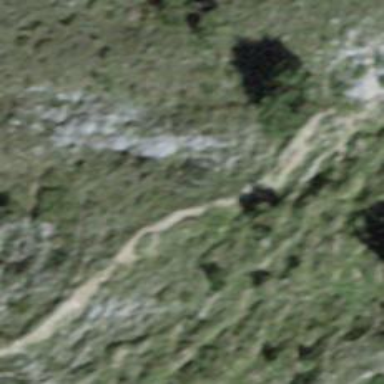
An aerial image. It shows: Path.